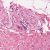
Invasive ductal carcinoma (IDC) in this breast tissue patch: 0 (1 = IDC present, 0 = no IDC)